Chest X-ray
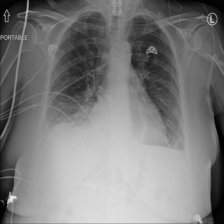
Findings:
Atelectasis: positive
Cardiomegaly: negative
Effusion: positive
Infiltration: negative
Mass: negative
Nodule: negative
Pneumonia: negative
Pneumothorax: negative
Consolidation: negative
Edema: negative
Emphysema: negative
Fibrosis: negative
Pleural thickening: negative
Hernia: negative